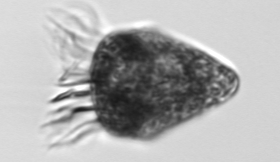
Label: Strombidium_morphotype2